Field crop: tomato
Growth stage: 1
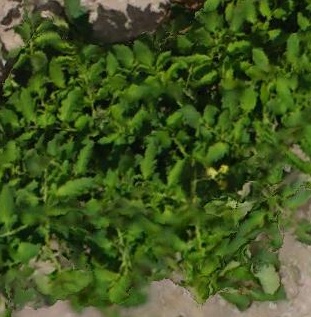
Species: tomato